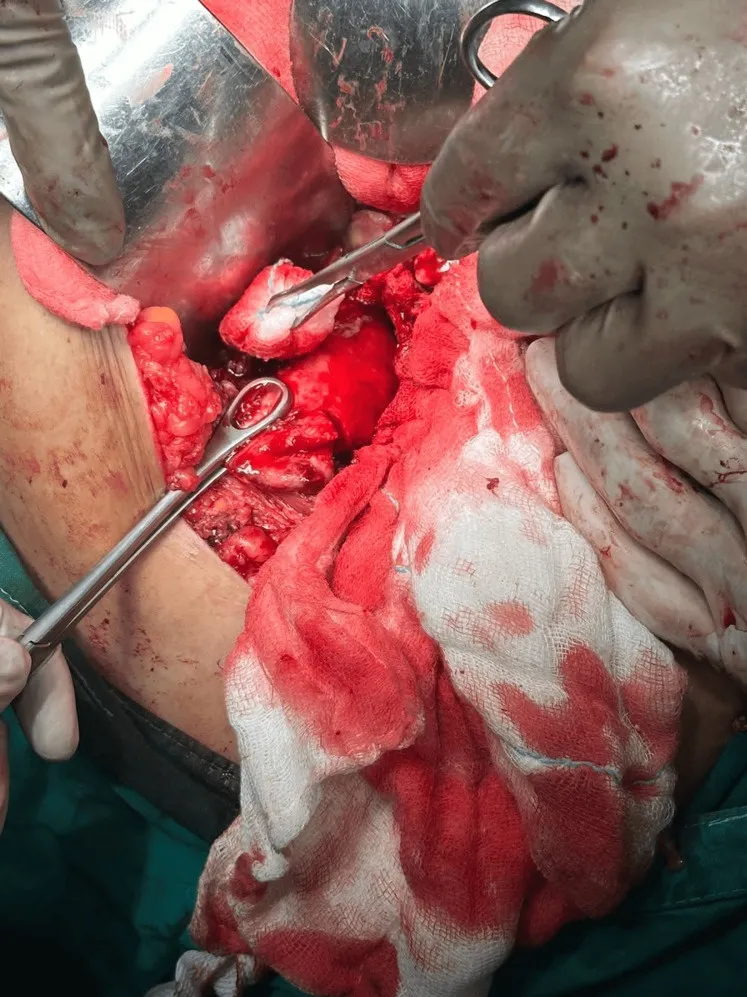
Intraoperative perforated gall bladder.
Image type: medical_photograph (other_medical_photograph)